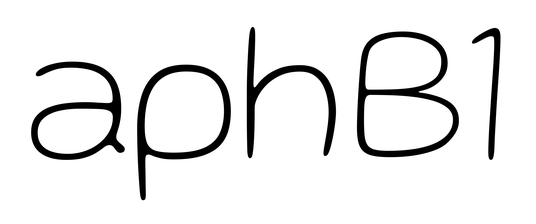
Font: Gluten_Thin